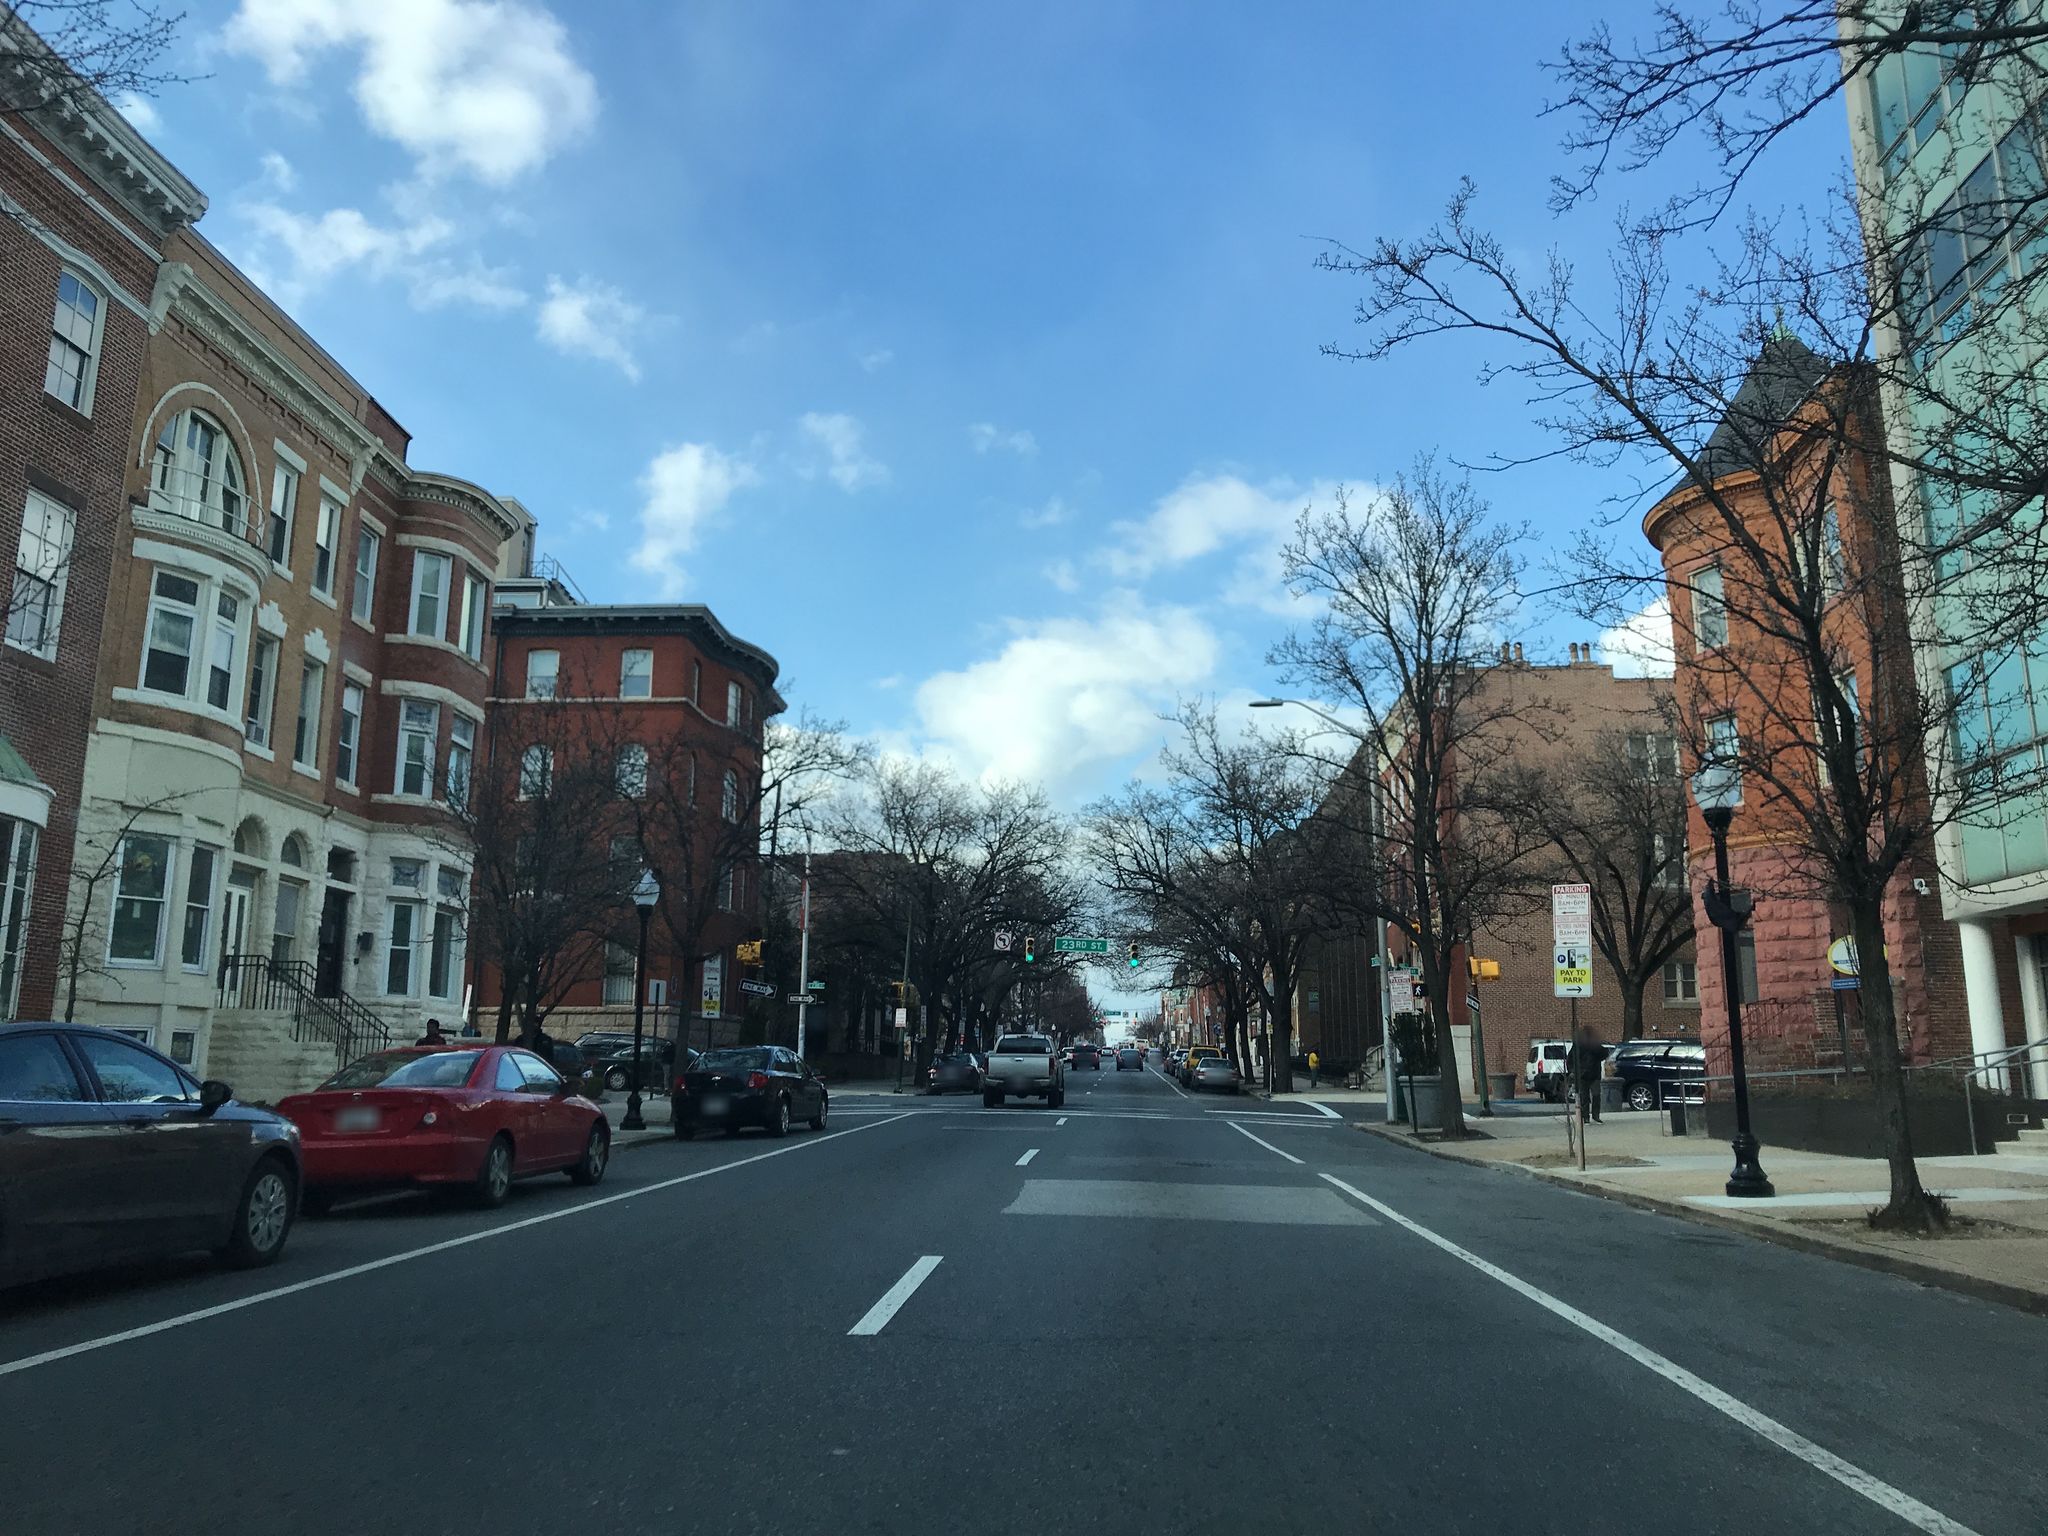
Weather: clear
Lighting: day
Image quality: good
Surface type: driving surface
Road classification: primary
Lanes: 2
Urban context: urban centre
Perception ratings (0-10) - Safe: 8.83, Lively: 9.17, Beautiful: 8.38, Boring: 2.94, Depressing: 1, Wealthy: 8.14